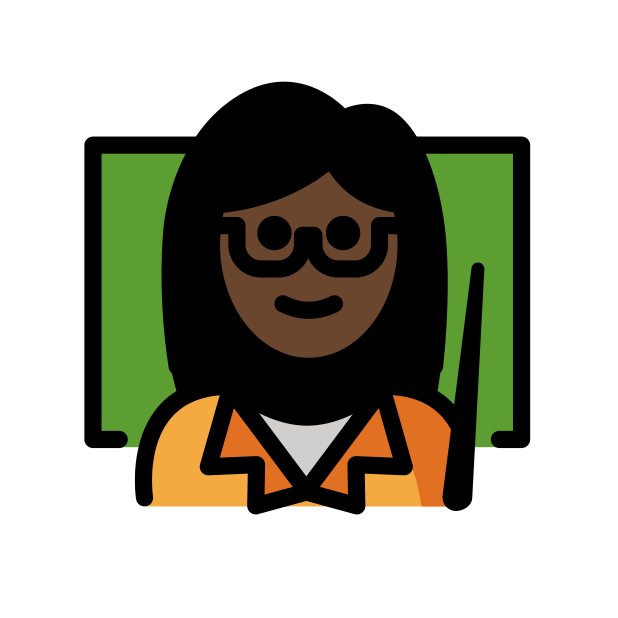
woman teacher: dark skin tone